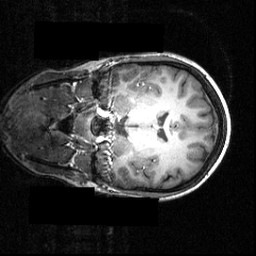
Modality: T1w
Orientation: coronal
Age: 16
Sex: female
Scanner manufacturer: siemens
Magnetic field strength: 3.951 T
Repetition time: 1.5 s
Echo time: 0.00335 s